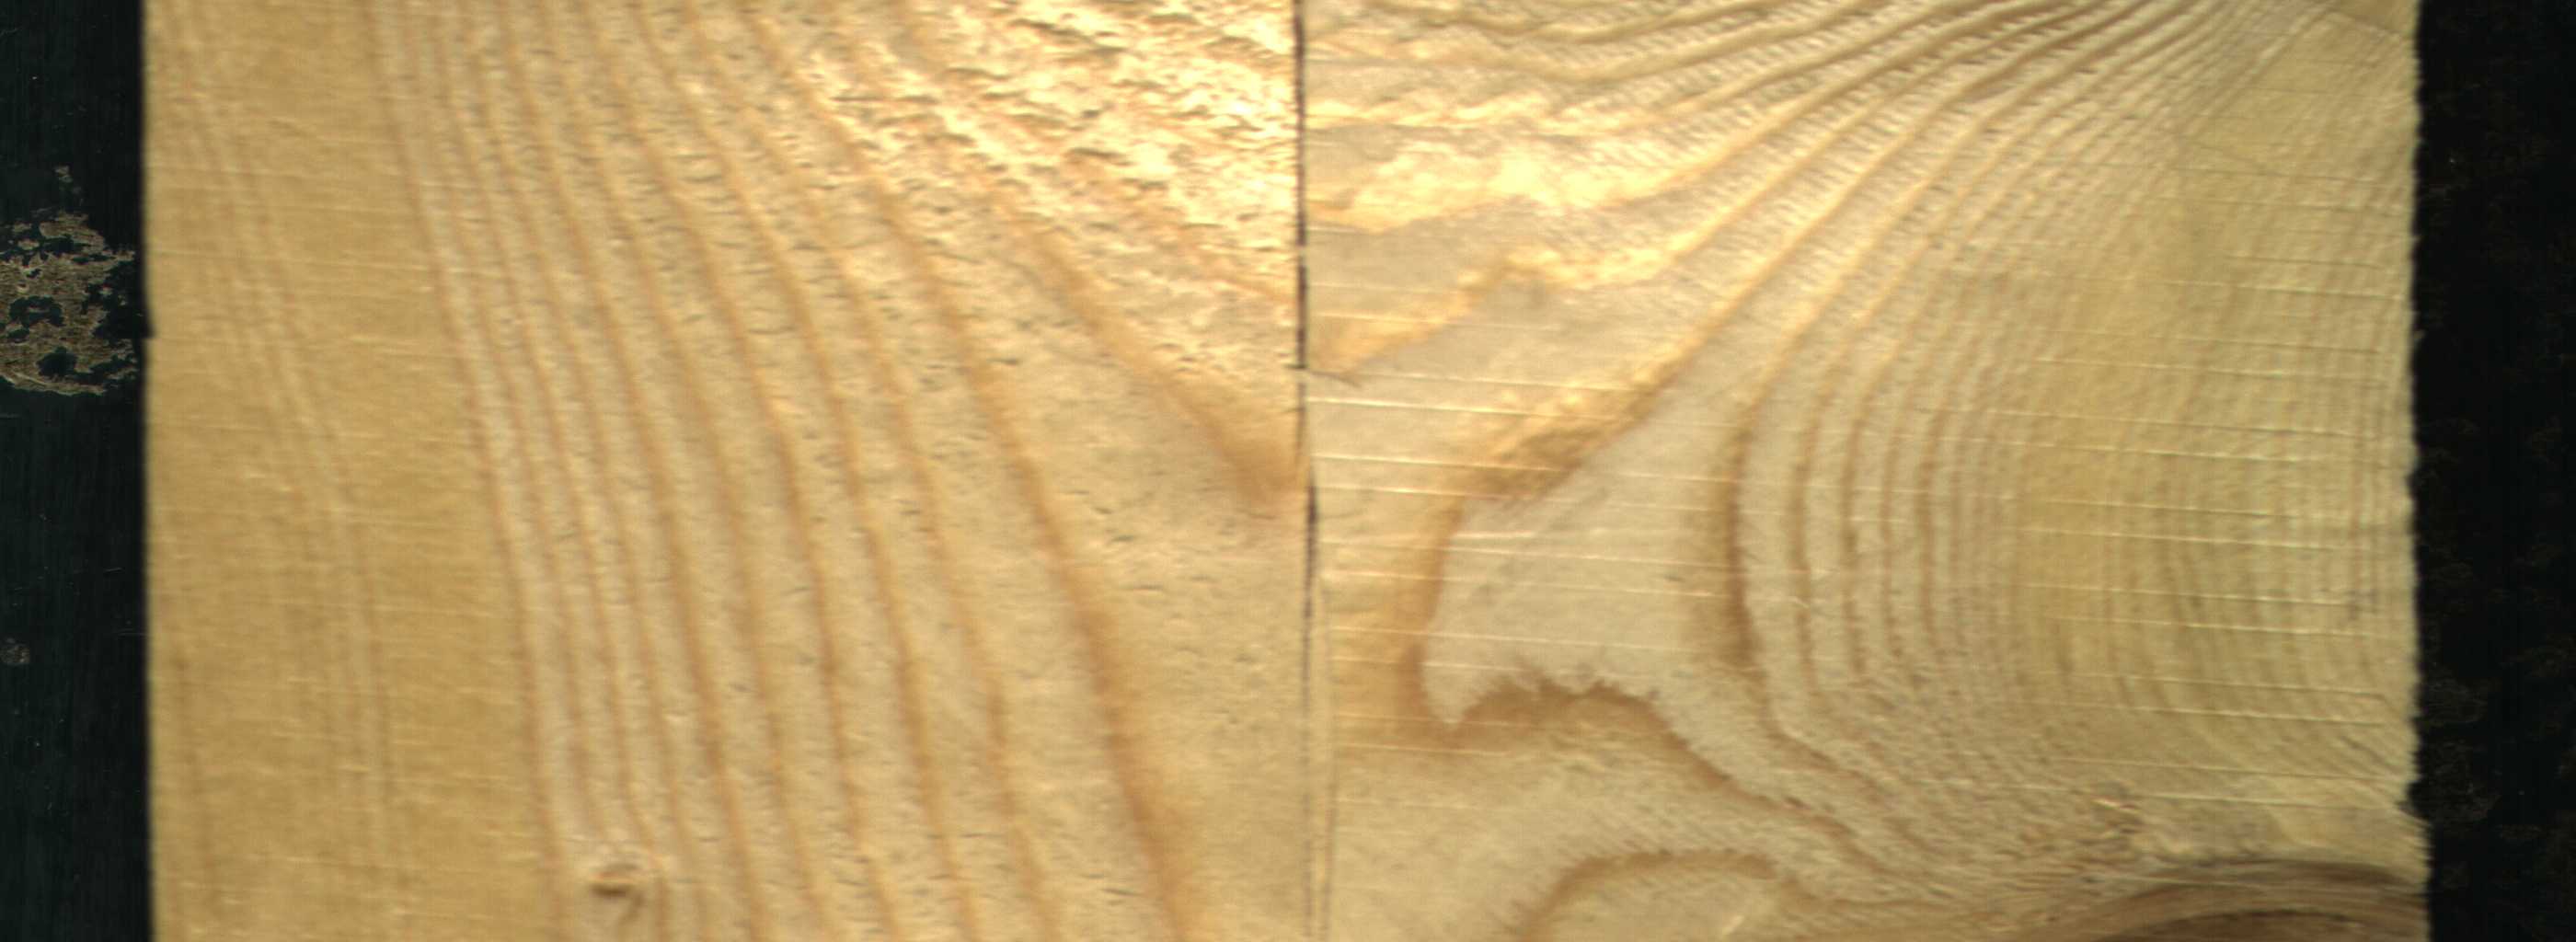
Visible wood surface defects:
Crack
Crack
Live_Knot